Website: home-depot
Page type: receipt
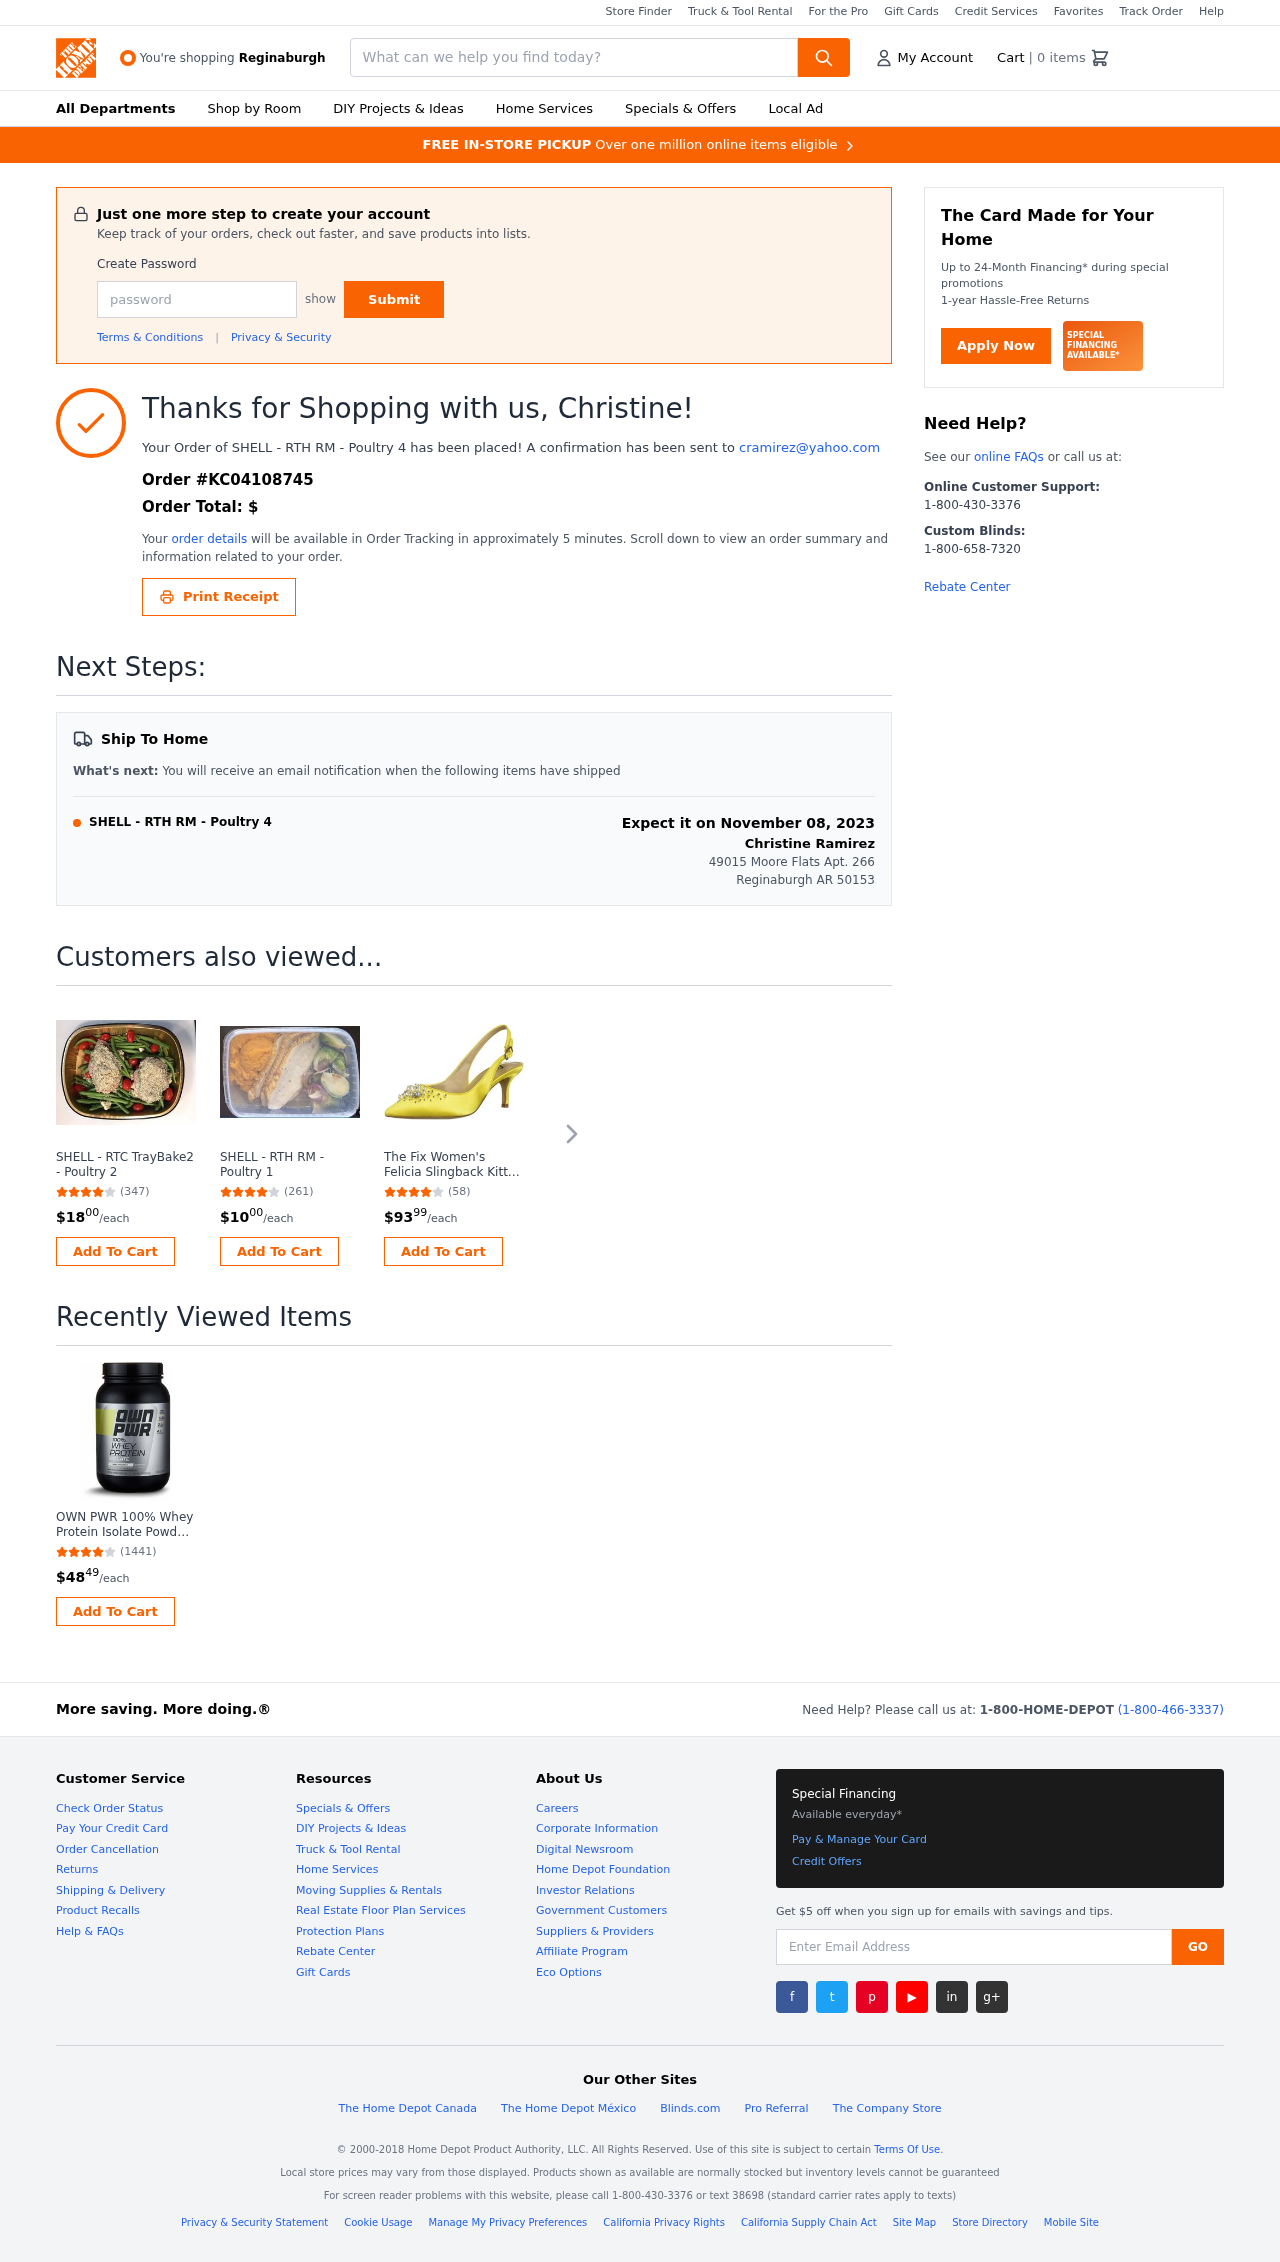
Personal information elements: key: PII_CITY
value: Reginaburgh
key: PII_EMAIL
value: cramirez@yahoo.com
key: PII_FIRSTNAME
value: Christine
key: PII_FULLNAME
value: Christine Ramirez
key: PII_POSTCODE
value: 50153
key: PII_STATE_ABBR
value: AR
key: PII_STREET
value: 49015 Moore Flats Apt. 266
Product elements: key: PRODUCT1_NAME
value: SHELL - RTH RM - Poultry 4
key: PRODUCT2_NAME
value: SHELL - RTC TrayBake2 - Poultry 2
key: PRODUCT2_NUM_RATINGS
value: (347)
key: PRODUCT2_PRICE
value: $1800
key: PRODUCT3_NAME
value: SHELL - RTH RM - Poultry 1
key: PRODUCT3_NUM_RATINGS
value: (261)
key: PRODUCT3_PRICE
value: $1000
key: PRODUCT4_NAME
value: The Fix Women's Felicia Slingback Kitten Heel Pump with Pearls, sunshine satin, 11 B US
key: PRODUCT4_NUM_RATINGS
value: (58)
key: PRODUCT4_PRICE
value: $9399
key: PRODUCT5_NAME
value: OWN PWR 100% Whey Protein Isolate Powder, Vanilla Ice Cream, 25 G Protein, 2 Pound (28 Servings)
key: PRODUCT5_NUM_RATINGS
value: (1441)
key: PRODUCT5_PRICE
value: $4849
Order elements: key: ORDER_NUM_ITEMS
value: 0
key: ORDER_ID
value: KC04108745
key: ORDER_TOTAL
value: $
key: ORDER_DELIVERY_DATE
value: Expect it on November 08, 2023
Search elements: key: HEADER_SEARCH
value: What can we help you find today?